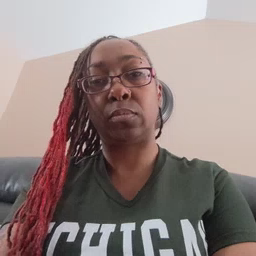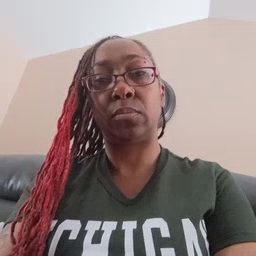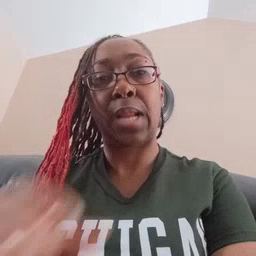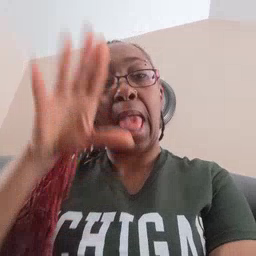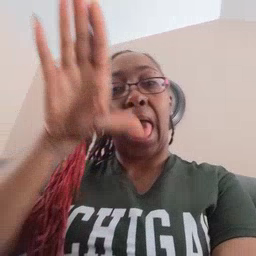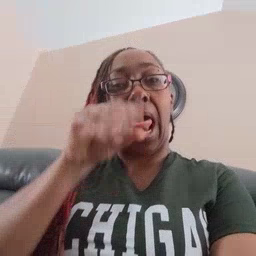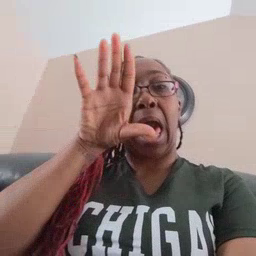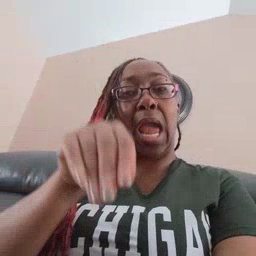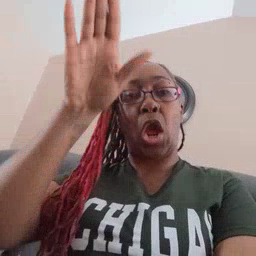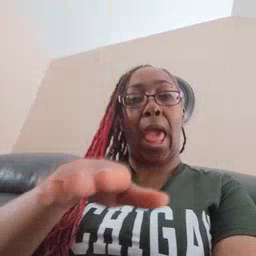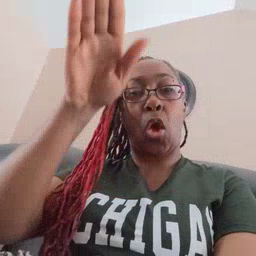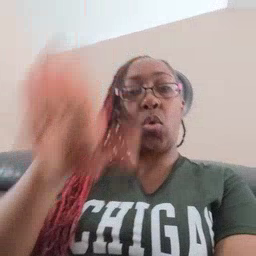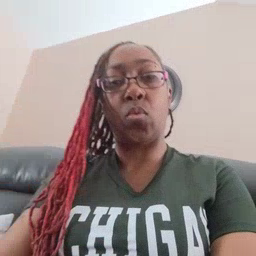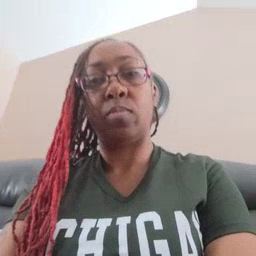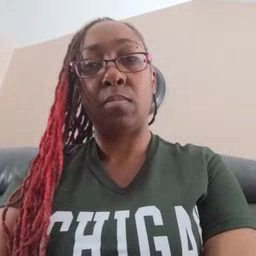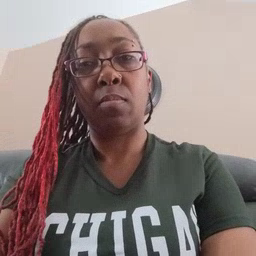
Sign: alligator